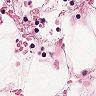
Metastatic tissue present: no